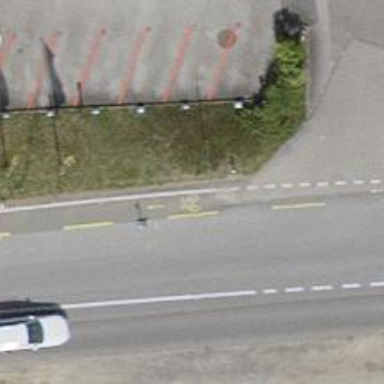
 serving as platform for public transportation."